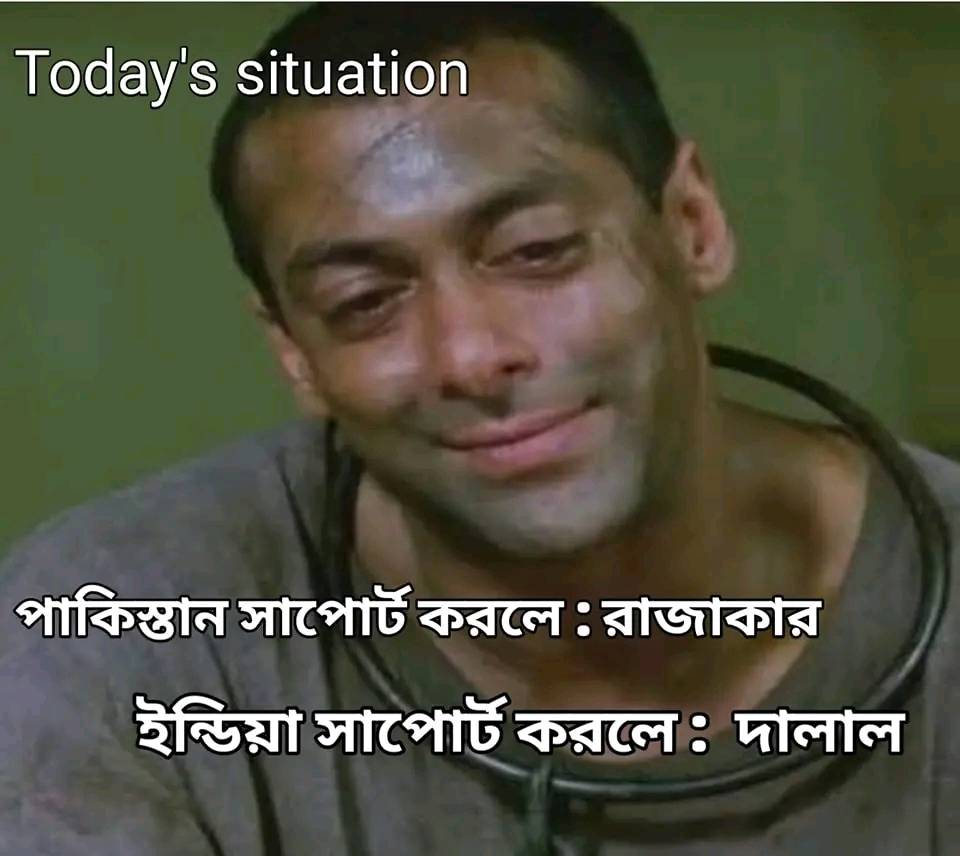
Text: পাকিস্তান সাপোর্ট করলে রাজাকার ইন্ডিয়া সাপোর্ট করলে দালাল
Label: Hate
Hate category: Political
Targeted group: Organization